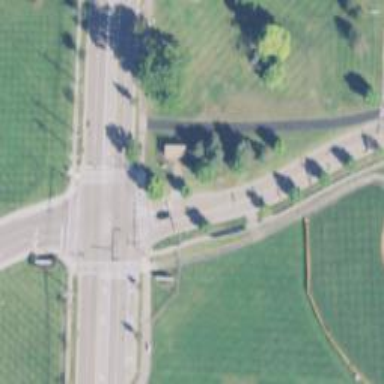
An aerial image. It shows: Cycleway.